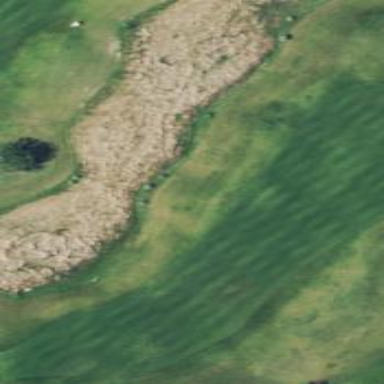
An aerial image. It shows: Golf rough area.